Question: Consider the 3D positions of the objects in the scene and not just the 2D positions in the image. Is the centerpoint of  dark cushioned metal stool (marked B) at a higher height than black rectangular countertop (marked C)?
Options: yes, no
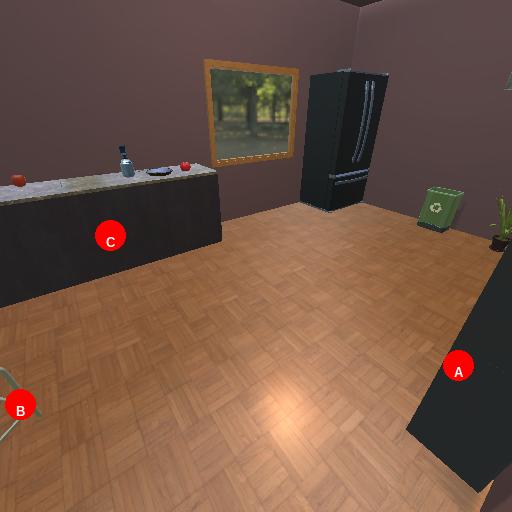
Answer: yes